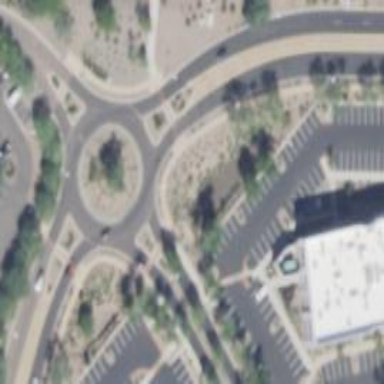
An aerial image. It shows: Tertiary road with asphalt surface leading to roundabout.